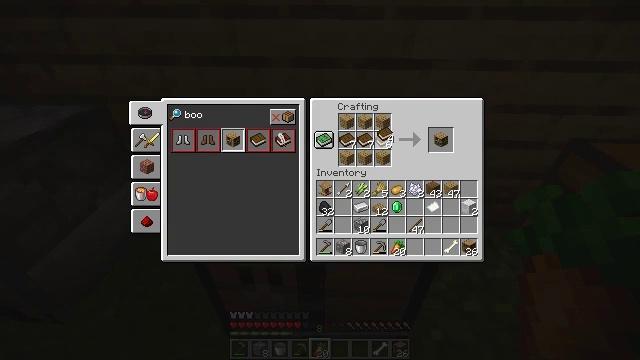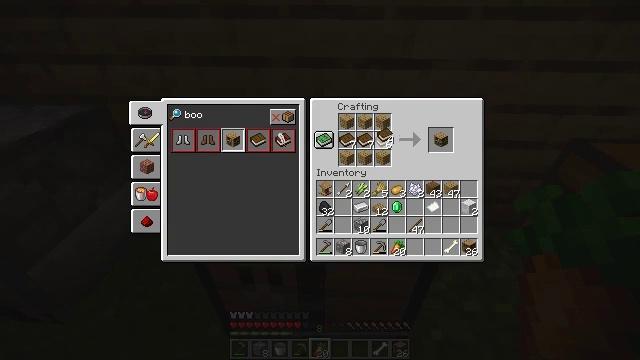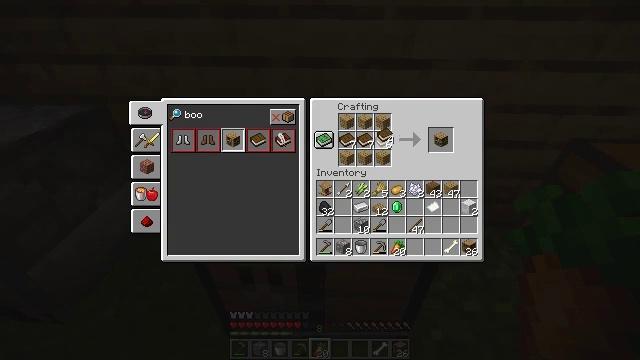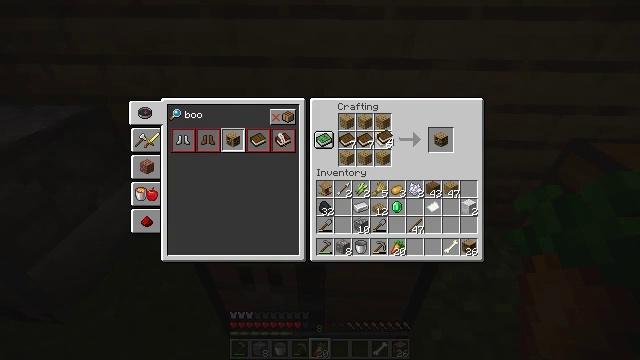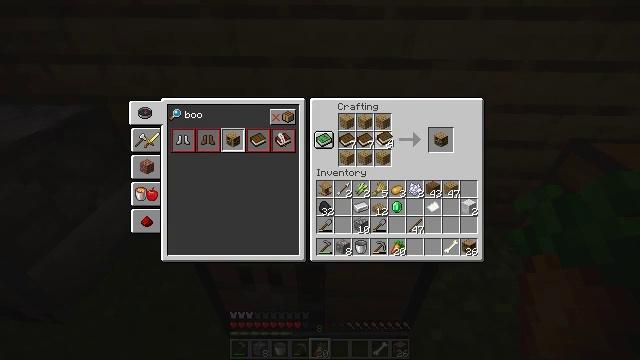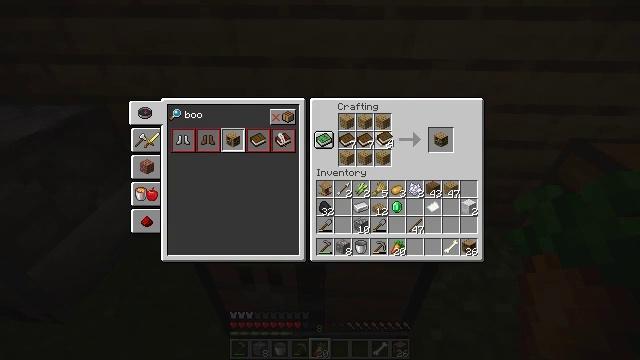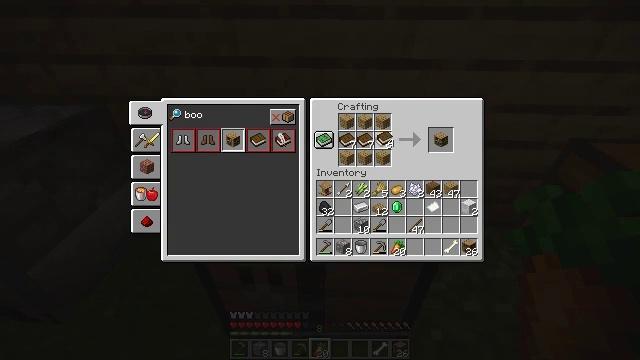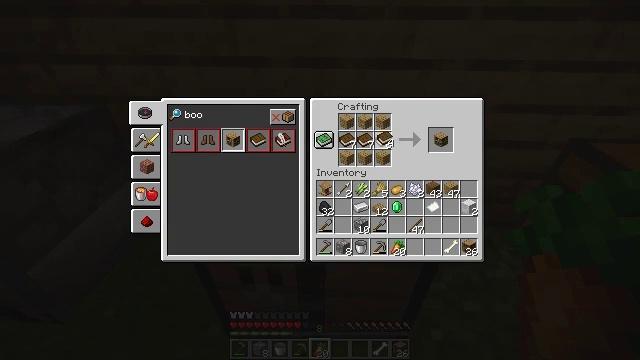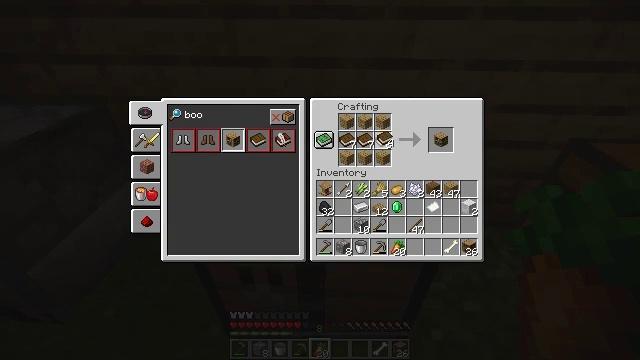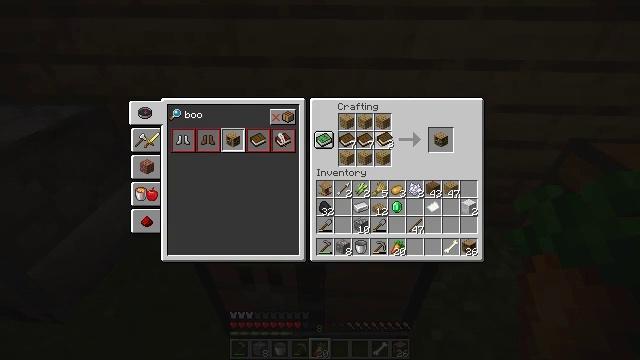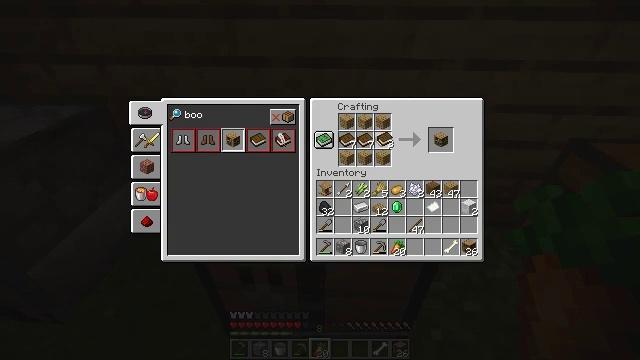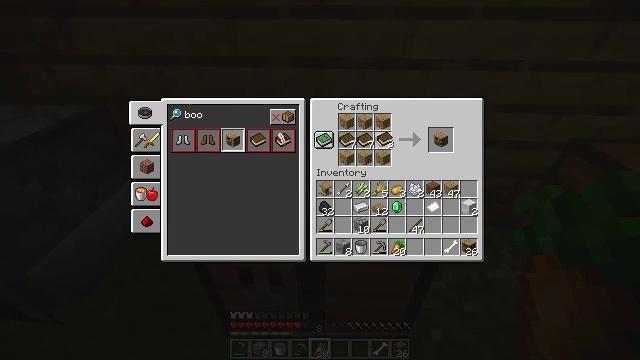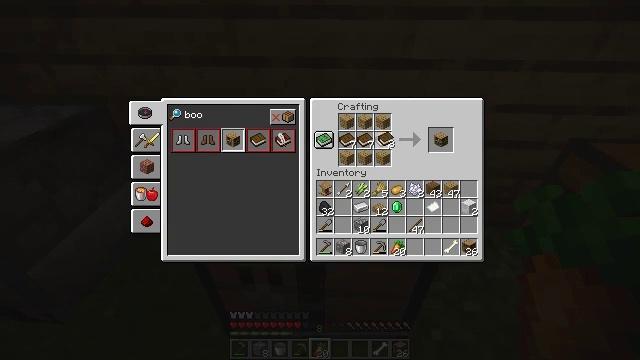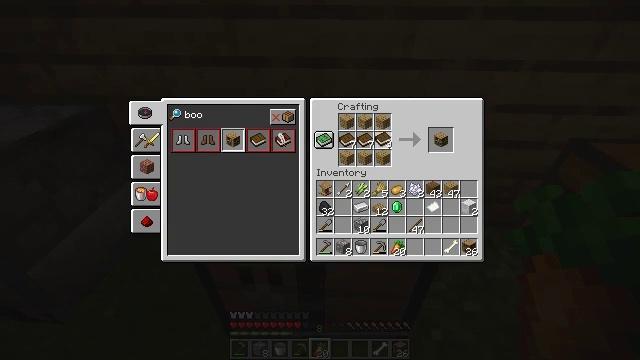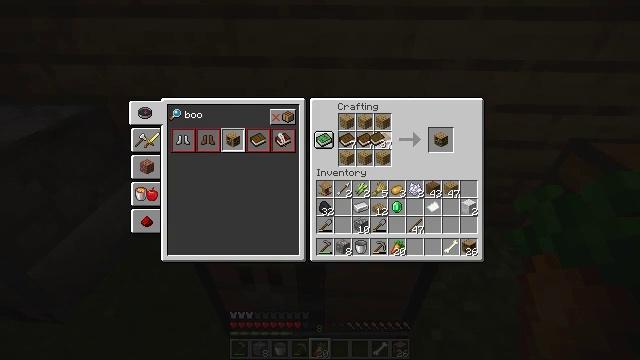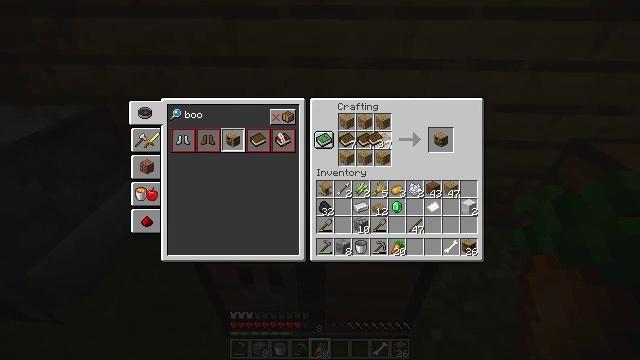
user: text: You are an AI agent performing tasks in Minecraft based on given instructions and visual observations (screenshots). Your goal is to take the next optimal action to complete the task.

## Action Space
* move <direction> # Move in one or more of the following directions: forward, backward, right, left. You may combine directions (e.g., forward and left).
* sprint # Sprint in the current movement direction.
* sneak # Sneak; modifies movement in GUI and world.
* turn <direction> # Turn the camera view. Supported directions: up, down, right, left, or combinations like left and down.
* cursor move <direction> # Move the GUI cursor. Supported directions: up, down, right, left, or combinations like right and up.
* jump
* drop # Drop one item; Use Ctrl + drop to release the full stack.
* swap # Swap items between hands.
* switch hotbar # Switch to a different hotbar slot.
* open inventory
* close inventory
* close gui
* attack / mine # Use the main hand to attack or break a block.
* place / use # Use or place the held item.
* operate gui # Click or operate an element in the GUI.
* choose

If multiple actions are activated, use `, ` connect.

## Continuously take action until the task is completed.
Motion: motion action
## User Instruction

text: Craft a bookshelf.
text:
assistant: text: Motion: no_op
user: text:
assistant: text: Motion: no_op
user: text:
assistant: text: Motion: no_op
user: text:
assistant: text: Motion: no_op
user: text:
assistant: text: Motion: no_op
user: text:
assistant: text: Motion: choose
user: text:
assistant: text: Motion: choose
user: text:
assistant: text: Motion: choose
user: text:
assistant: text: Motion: no_op
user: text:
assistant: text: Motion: no_op
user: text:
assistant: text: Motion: no_op
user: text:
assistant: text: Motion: no_op
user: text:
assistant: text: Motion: no_op
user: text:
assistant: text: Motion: no_op
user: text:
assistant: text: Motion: no_op
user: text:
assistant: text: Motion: no_op
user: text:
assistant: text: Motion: no_op
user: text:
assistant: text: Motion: no_op
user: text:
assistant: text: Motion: no_op
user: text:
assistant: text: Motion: no_op
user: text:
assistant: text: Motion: no_op
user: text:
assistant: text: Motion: no_op
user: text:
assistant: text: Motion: no_op
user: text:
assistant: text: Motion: no_op
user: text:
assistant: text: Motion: no_op
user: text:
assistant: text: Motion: no_op
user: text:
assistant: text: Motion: no_op
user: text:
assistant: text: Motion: no_op
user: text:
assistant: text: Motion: no_op
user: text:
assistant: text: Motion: no_op